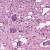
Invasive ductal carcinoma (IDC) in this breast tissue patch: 1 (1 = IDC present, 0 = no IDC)